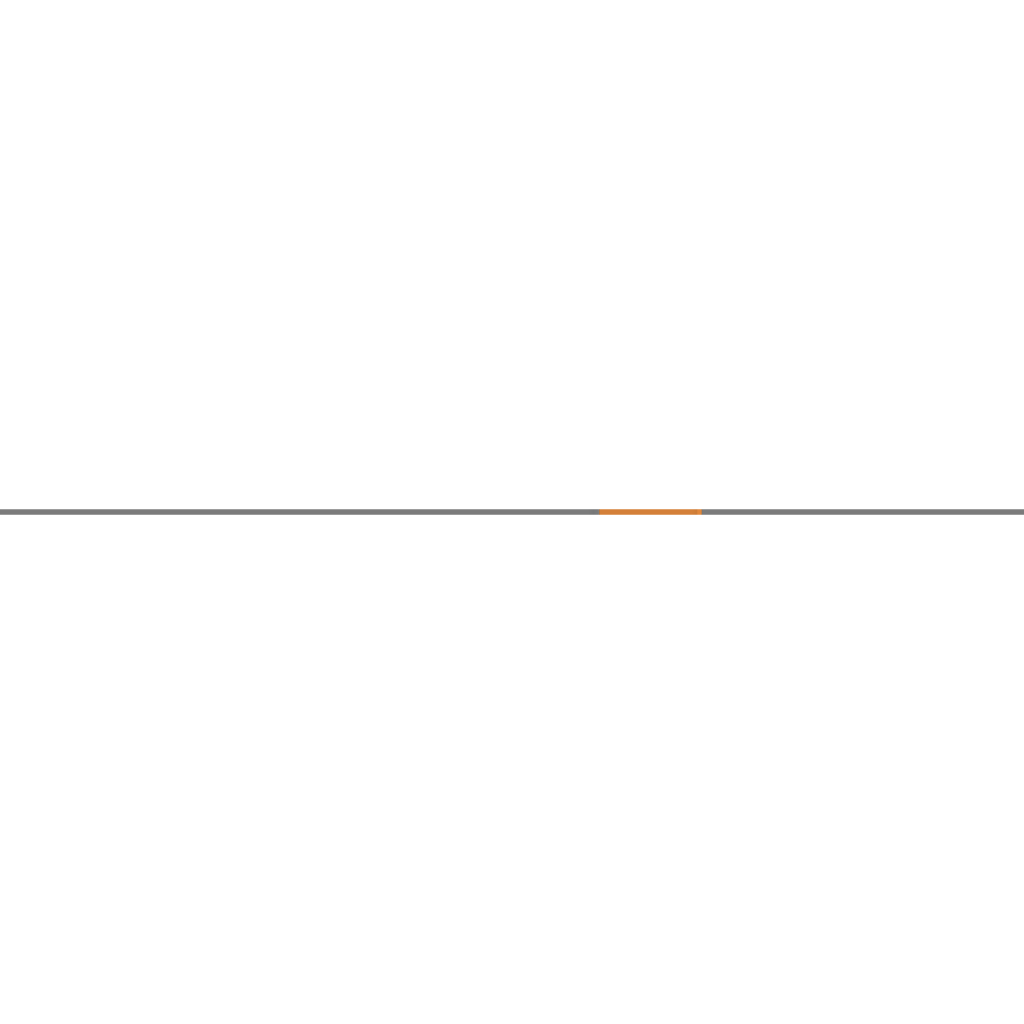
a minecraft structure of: Denver Broncos bad low quality